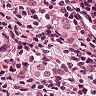
Metastatic tissue present: yes